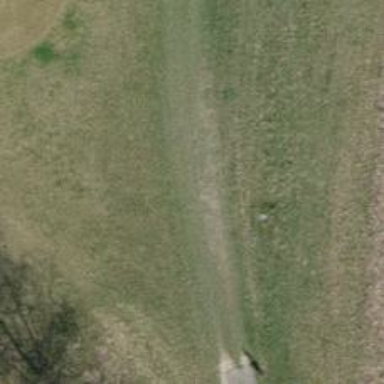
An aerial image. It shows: Designated golf cart path with asphalt surface.